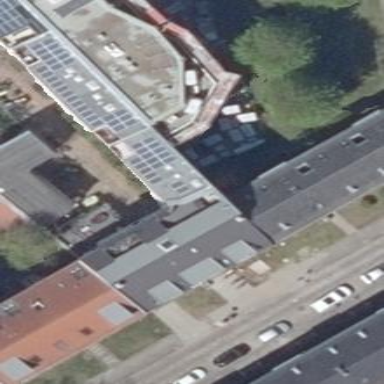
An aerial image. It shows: Gabled roof made of roof tiles on apartment building.